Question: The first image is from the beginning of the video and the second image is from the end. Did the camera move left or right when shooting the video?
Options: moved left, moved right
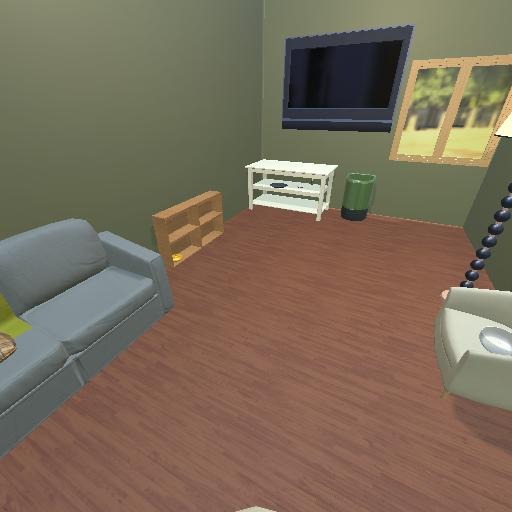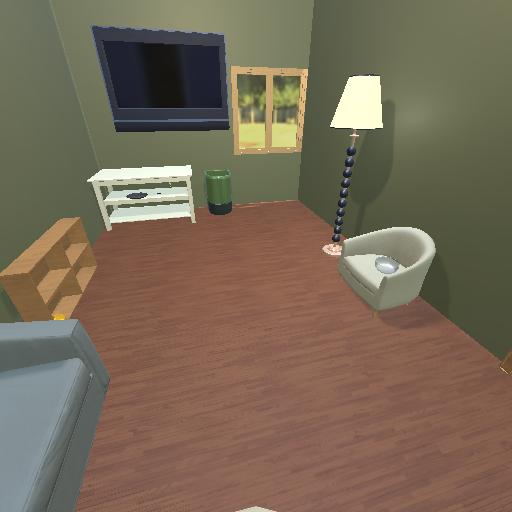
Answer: moved left